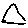
Label: house